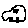
Label: car